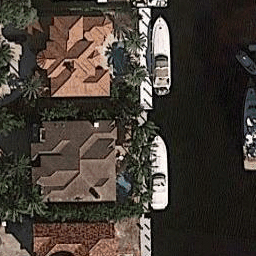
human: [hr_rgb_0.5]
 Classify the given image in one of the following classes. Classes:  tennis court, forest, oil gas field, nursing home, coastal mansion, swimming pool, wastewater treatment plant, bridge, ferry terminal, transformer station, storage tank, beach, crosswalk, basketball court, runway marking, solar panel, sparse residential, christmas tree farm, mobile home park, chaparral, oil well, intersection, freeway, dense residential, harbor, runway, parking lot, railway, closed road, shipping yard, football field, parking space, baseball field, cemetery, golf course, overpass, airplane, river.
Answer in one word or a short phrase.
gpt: coastal mansion